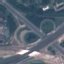
Label: Highway